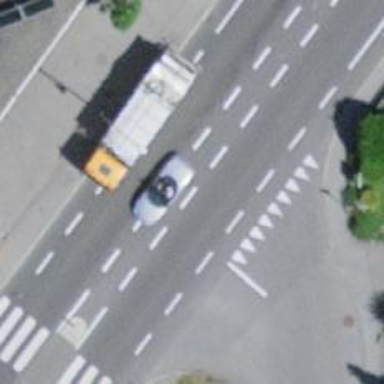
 and exclusive lanes for cyclists on both sides as well."